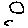
Label: circle